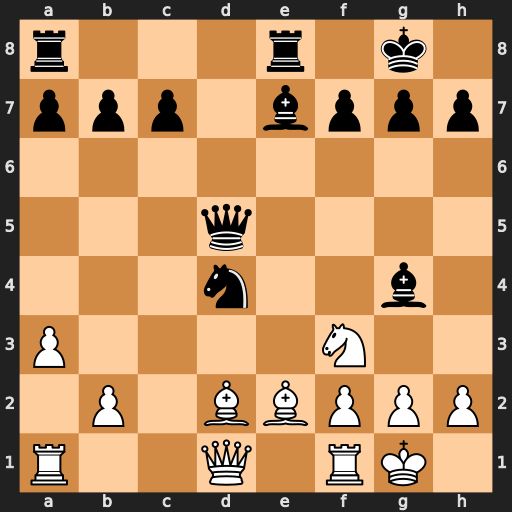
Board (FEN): r3r1k1/ppp1bppp/8/3q4/3n2b1/P4N2/1P1BBPPP/R2Q1RK1
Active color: w
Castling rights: -
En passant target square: -
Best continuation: Nxd4 Qxd4 Bxg4